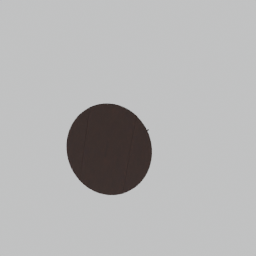
Label: furniture